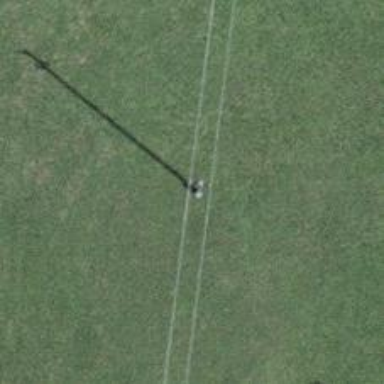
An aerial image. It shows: Utility pole as the man-made structure.